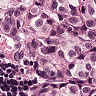
Metastatic tissue present: yes